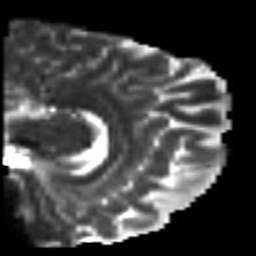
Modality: T2w
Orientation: sagittal
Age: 30
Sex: female
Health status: healthy
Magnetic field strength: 3 T
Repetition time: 7 s
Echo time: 0.0926 s